Question: I'm wondering how the guys that developed the default contacts app achieved that highlighted, in picture with the green arrow, effect.

The blue line, is
- - -
Thanks in advance.
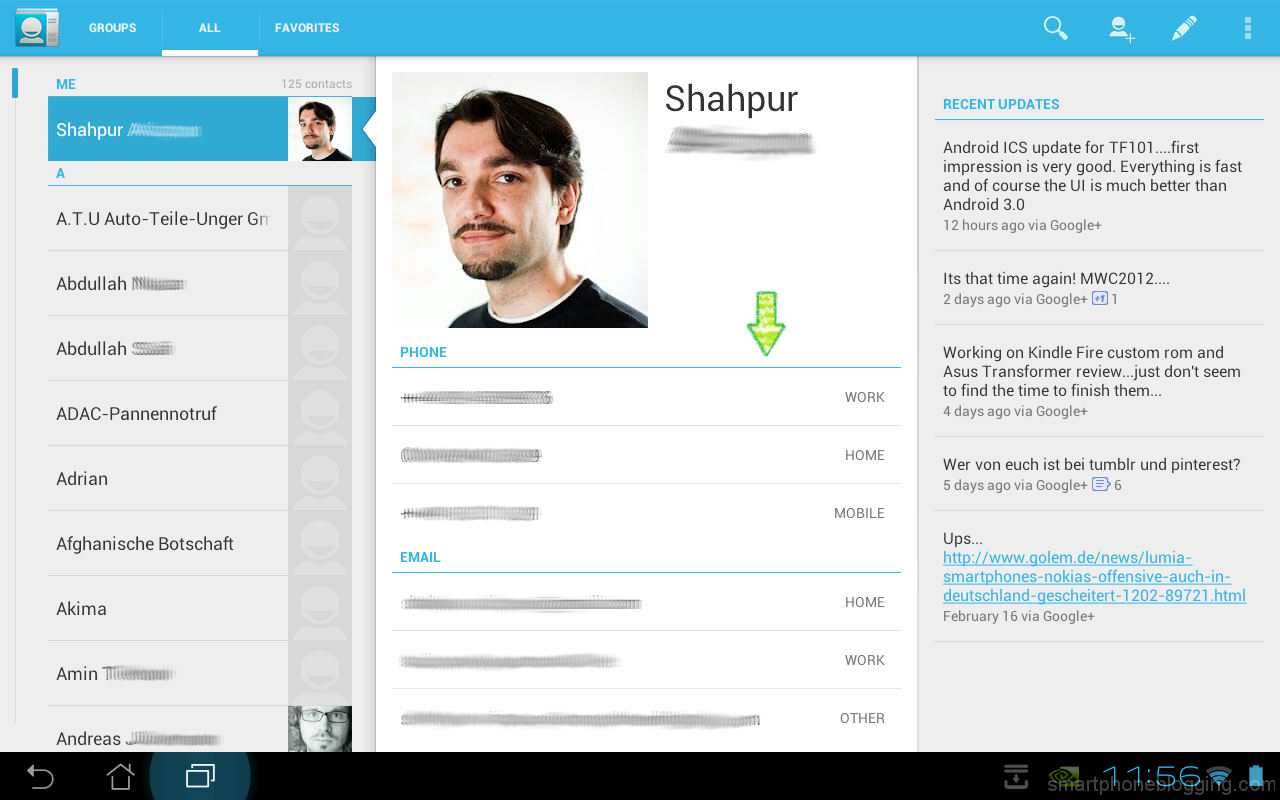
Answer: '''
<View
android:layout_width="match_parent"
android:layout_height="2dp"
android:background="@color/ics_blue"
android:layout_marginLeft="@dimen/normal_page_margin"
android:layout_marginRight="@dimen/normal_page_margin"
/>
'''